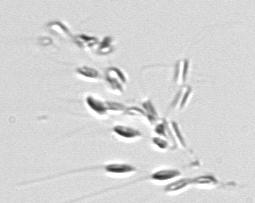
Label: Dinobryon